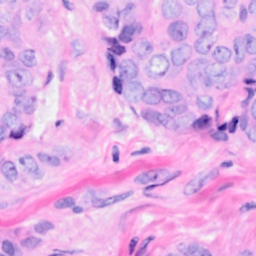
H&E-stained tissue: Breast